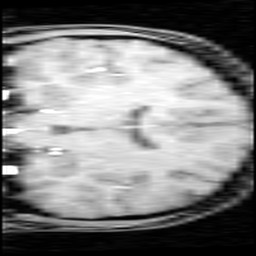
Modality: inplaneT1
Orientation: coronal
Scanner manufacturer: ge
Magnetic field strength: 3 T
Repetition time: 0.3 s
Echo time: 0.003576 s